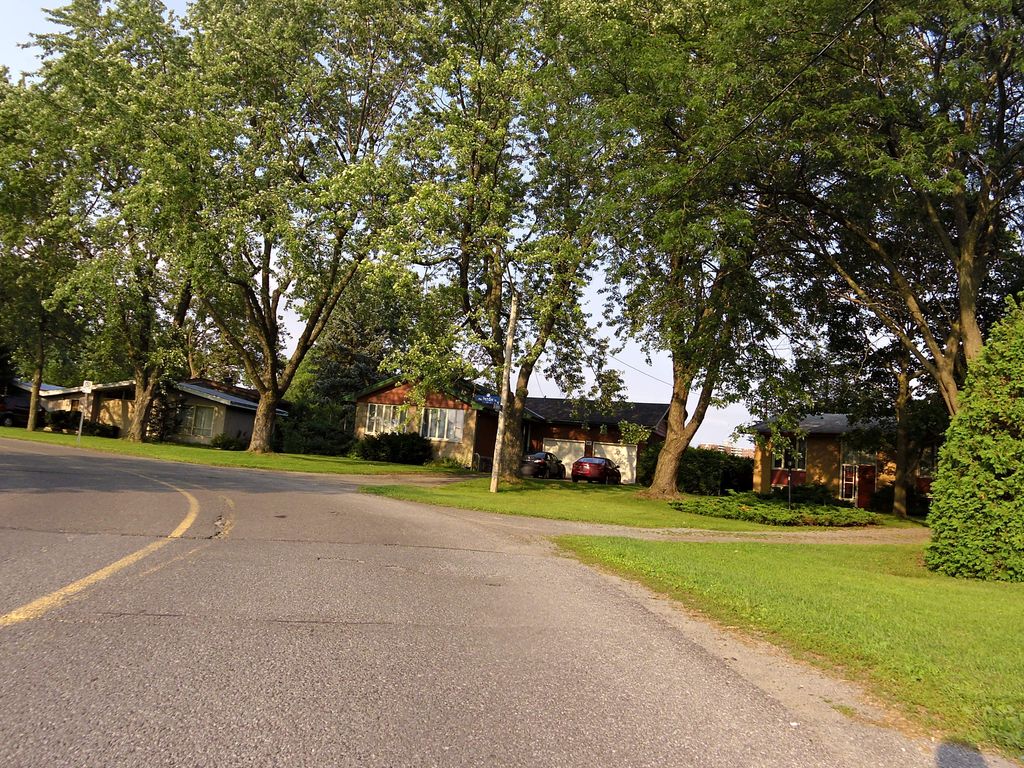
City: ottawa-gatineau